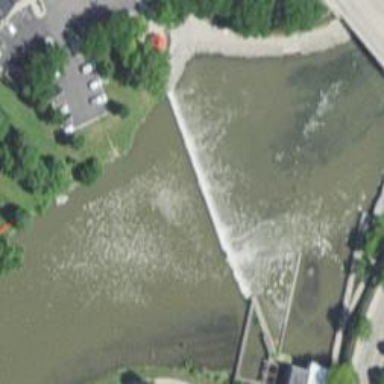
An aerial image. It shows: Weir along the waterway.